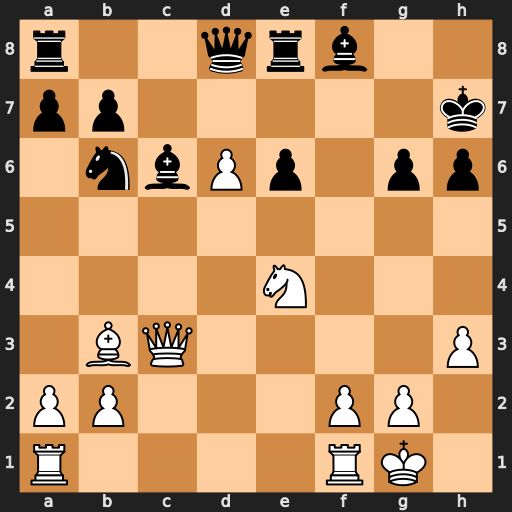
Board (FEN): r2qrb2/pp5k/1nbPp1pp/8/4N3/1BQ4P/PP3PP1/R4RK1
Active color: w
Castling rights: -
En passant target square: -
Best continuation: Nf6+ Qxf6 Qxf6